Interaction volume radius: 10 \u00c5
Interaction volume height: 10 \u00c5
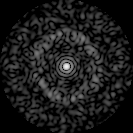
Disorder parameter: 0.8309